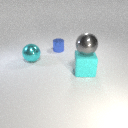
large cyan metal sphere to the left of small blue metal cylinder